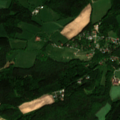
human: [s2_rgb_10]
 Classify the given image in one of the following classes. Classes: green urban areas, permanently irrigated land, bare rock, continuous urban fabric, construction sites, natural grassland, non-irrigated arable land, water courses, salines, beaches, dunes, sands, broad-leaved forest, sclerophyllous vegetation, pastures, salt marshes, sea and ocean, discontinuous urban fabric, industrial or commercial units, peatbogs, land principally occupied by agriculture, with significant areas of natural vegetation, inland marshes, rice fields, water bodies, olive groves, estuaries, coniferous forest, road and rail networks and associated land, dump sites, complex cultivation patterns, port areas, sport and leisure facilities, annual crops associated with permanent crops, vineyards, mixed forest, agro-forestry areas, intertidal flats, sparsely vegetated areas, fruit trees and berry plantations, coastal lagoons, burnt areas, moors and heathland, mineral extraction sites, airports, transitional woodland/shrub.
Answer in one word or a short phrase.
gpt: non-irrigated arable land, complex cultivation patterns, broad-leaved forest, mixed forest